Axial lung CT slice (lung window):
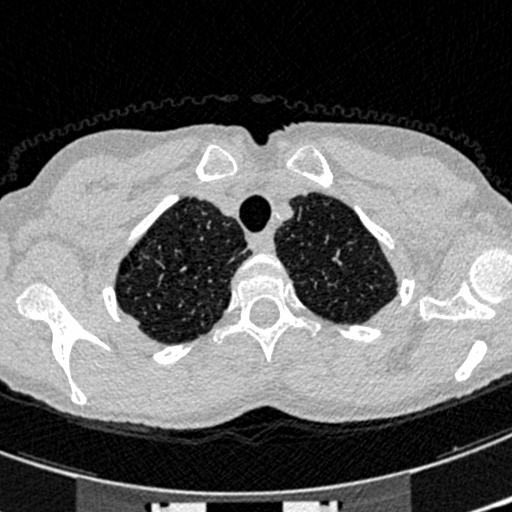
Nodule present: no